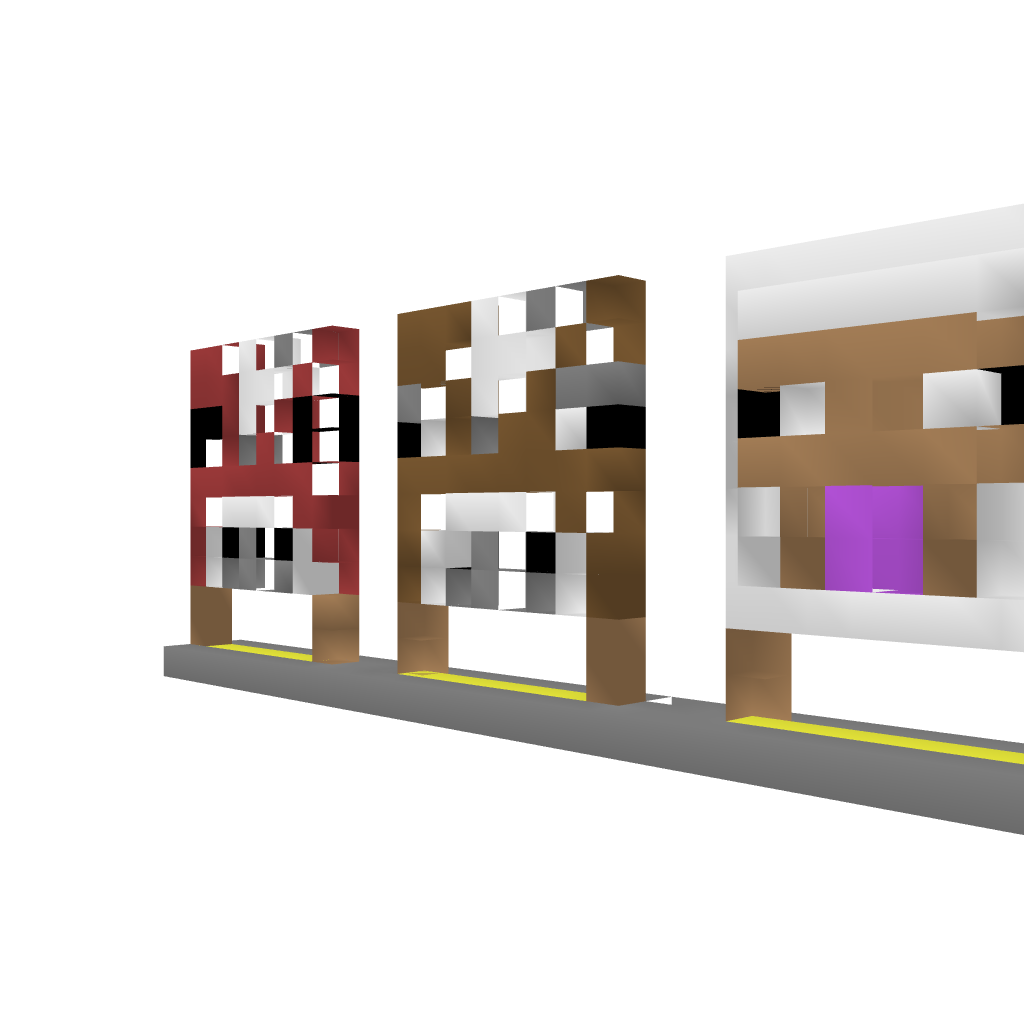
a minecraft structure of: Animal Faces! high quality